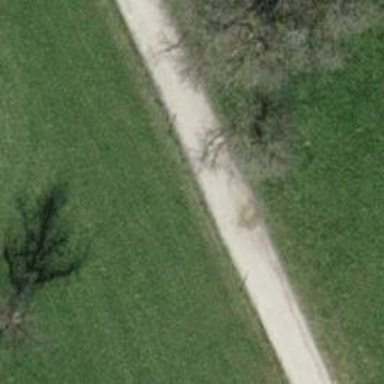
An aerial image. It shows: Track with grade 2 fine gravel surface suitable for agricultural vehicles.